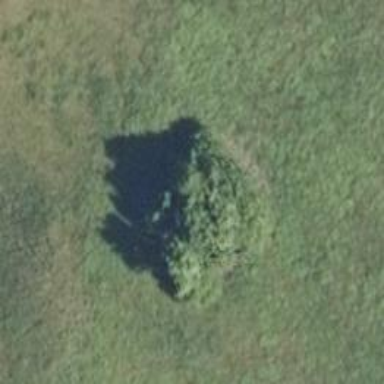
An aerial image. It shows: Deciduous broadleaved tree.